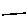
Label: line